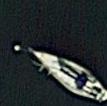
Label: Civil_yacht